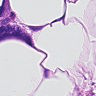
Metastatic tissue present: yes